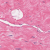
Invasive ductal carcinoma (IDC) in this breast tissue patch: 0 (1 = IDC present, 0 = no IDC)